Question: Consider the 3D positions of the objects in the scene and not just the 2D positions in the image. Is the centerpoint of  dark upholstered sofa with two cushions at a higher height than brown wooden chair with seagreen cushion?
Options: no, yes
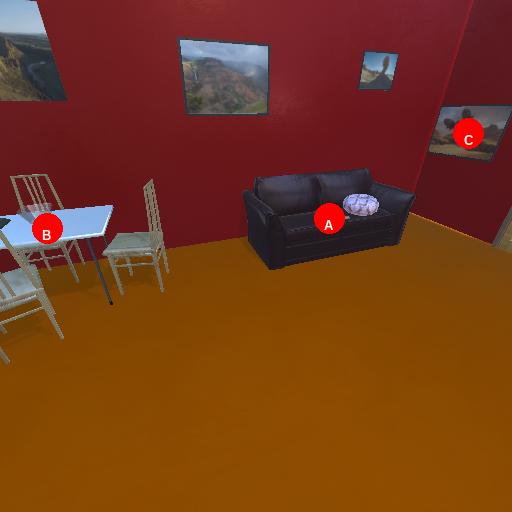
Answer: no